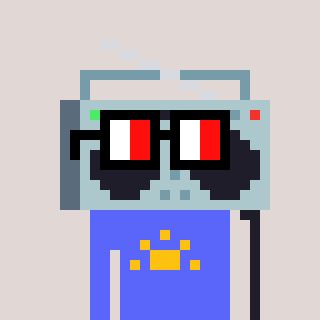
a pixel art character with square glasses with black frames and red eyes, a boombox-shaped head and a purple-colored body on a warm background